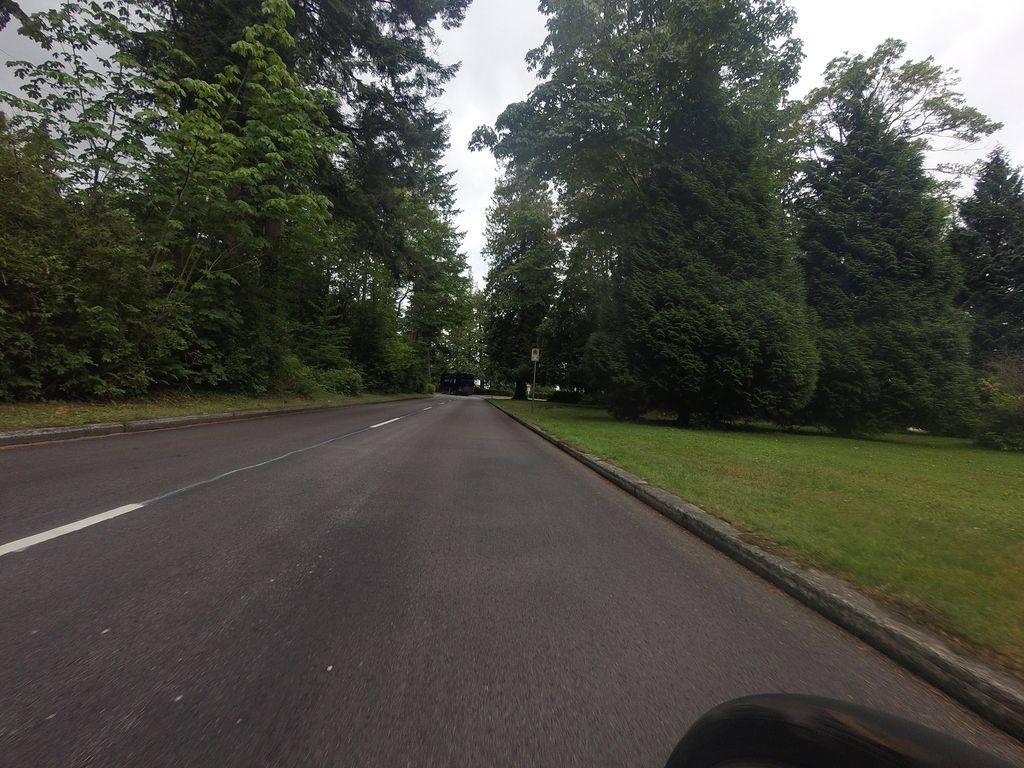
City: vancouver